Field crop: tomato
Growth stage: 1
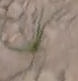
Species: cyperus